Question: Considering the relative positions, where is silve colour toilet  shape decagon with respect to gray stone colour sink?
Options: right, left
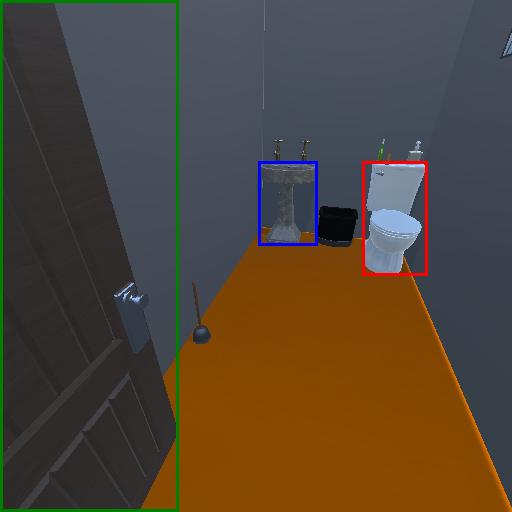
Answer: right